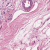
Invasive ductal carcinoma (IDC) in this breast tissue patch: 0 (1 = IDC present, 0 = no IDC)